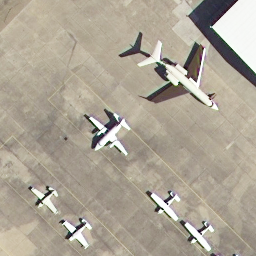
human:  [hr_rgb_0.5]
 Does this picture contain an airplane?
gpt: yes

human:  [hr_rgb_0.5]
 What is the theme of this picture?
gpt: airport

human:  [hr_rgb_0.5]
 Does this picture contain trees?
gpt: no

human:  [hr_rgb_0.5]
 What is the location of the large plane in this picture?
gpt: upper right